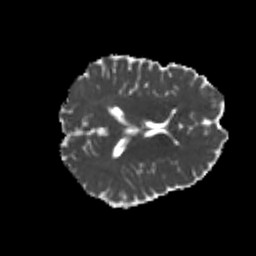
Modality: MD
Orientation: axial
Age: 22
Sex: male
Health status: healthy
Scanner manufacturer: philips
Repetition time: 7.391 s
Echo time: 0.08599 s